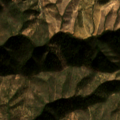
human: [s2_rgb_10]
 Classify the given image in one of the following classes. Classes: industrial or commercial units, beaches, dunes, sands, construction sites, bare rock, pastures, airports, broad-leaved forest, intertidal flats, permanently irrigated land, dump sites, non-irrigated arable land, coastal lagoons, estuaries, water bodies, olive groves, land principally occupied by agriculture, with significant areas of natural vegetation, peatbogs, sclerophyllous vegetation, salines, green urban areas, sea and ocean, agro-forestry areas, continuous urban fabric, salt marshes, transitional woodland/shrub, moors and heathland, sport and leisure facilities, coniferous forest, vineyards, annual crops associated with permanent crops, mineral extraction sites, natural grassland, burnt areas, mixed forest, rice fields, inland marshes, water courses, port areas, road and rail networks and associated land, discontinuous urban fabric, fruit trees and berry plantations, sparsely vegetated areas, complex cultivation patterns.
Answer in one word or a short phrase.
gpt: broad-leaved forest, sclerophyllous vegetation, transitional woodland/shrub